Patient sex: F
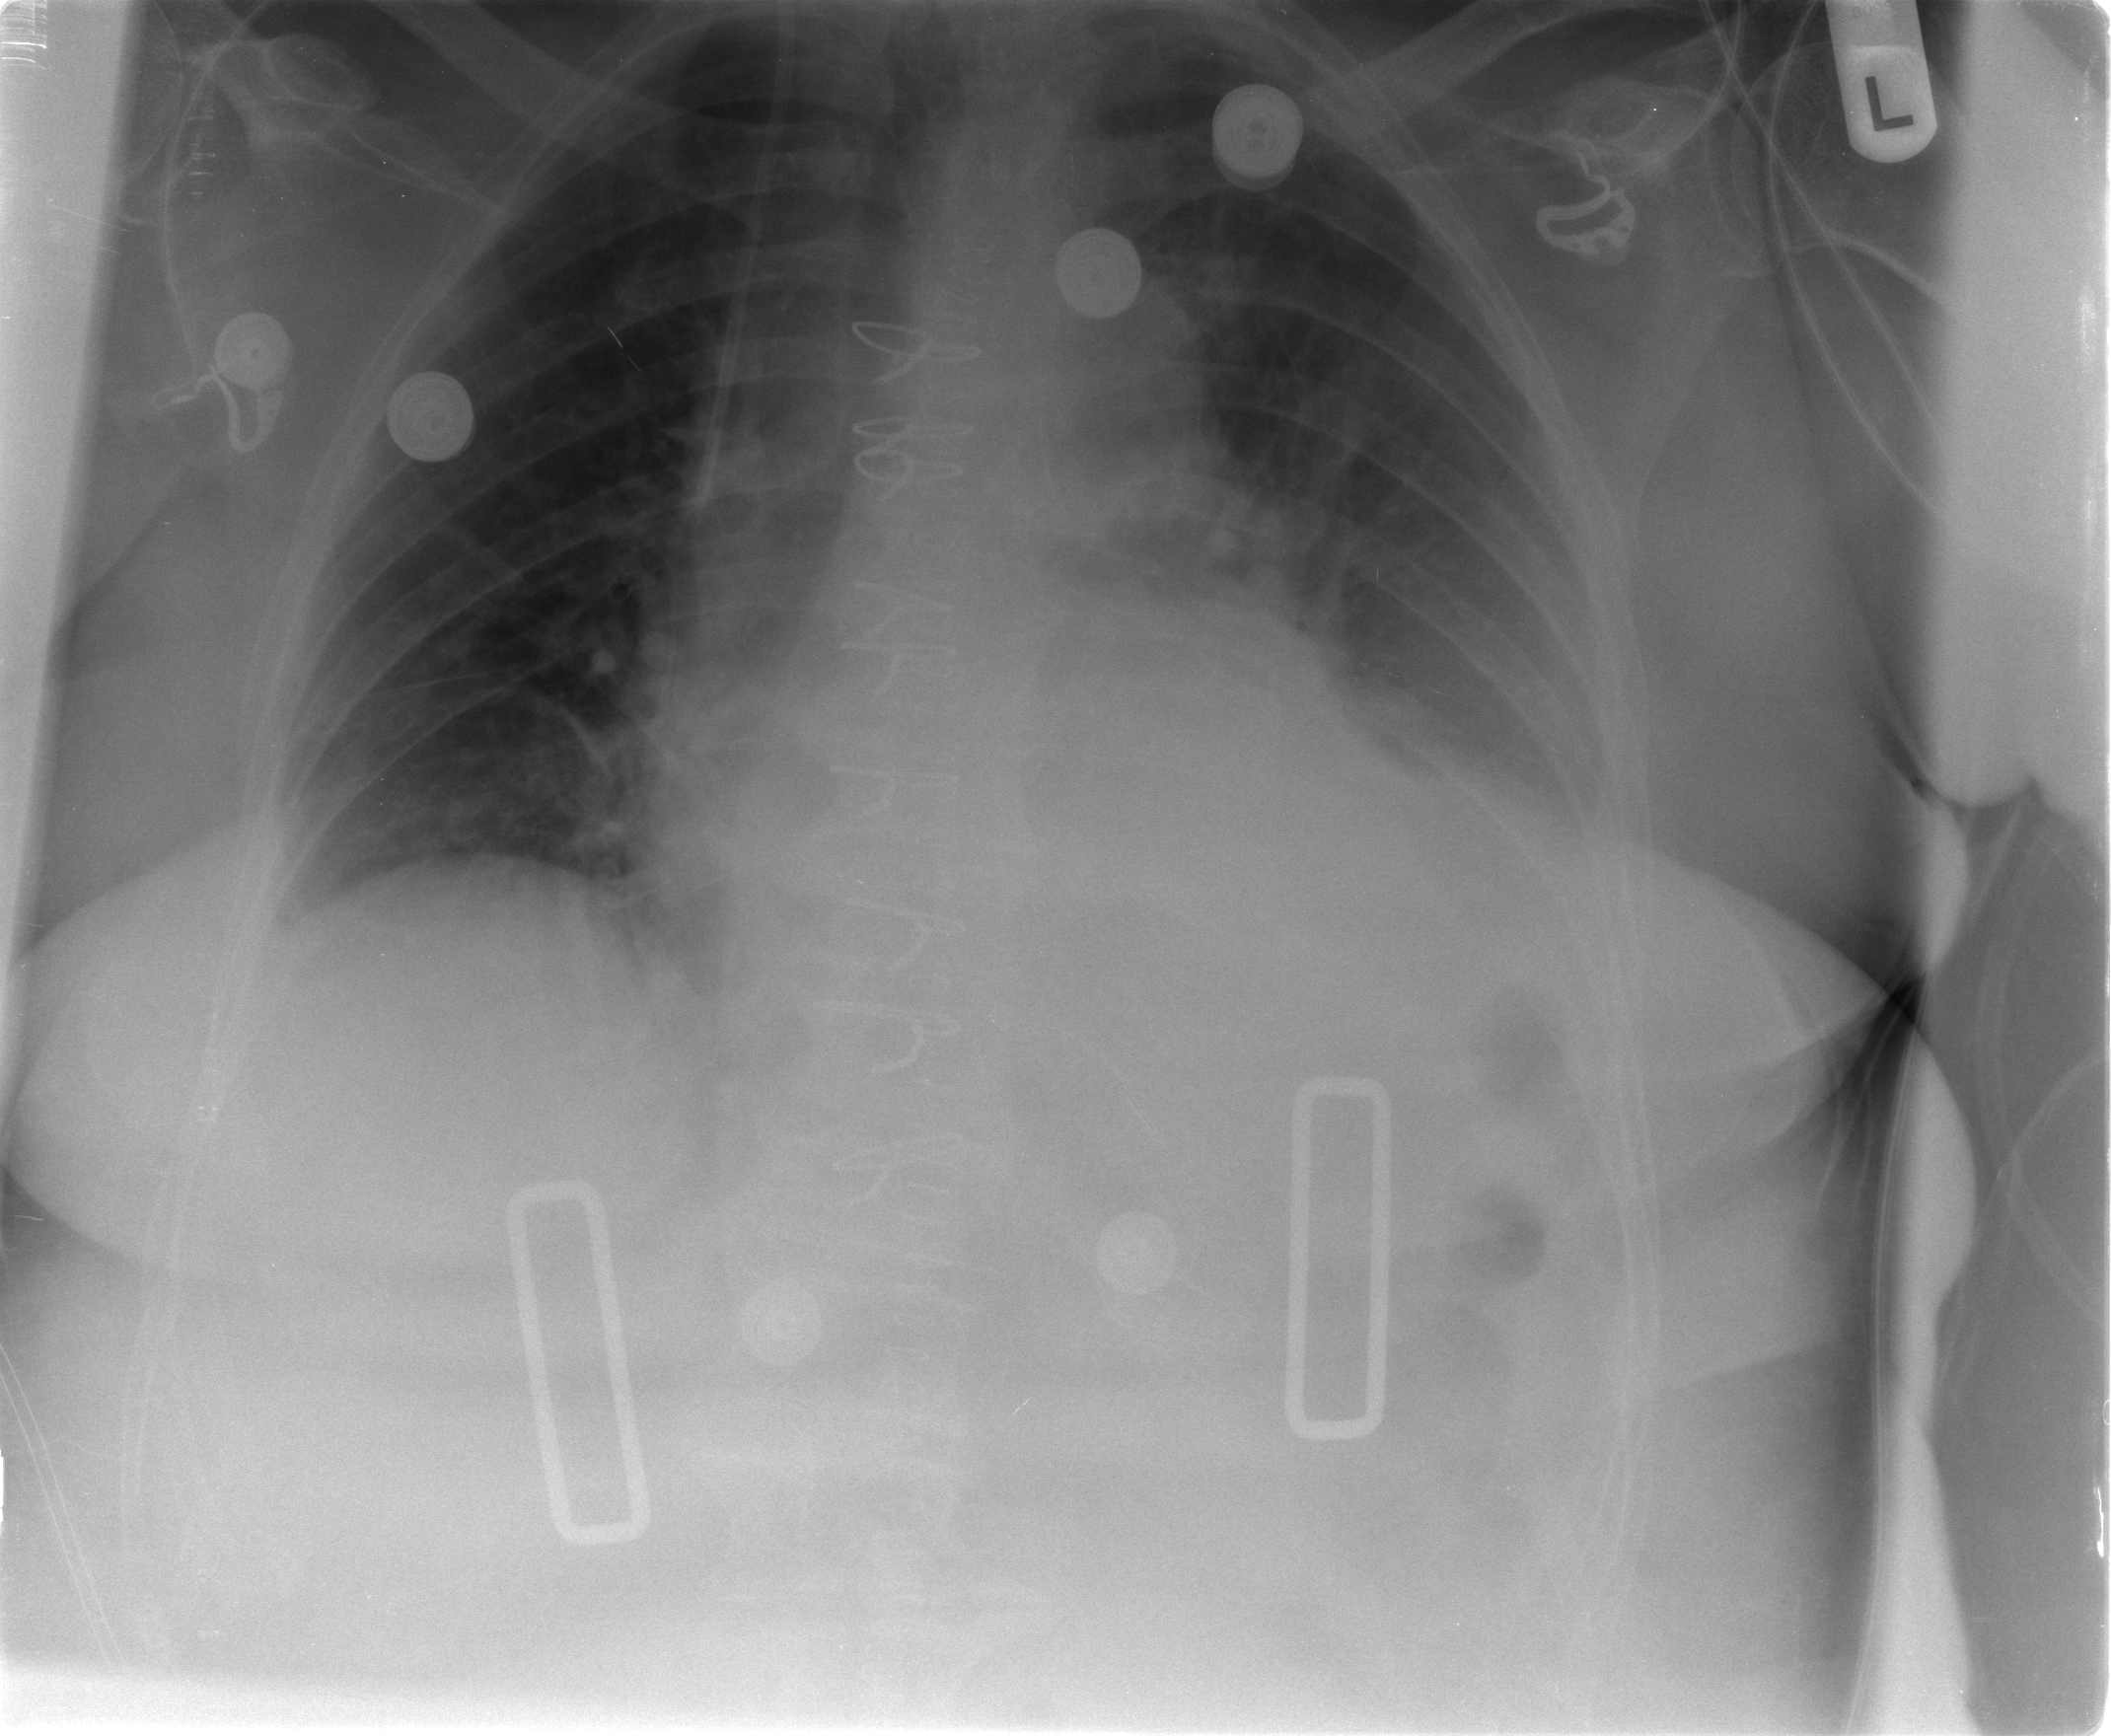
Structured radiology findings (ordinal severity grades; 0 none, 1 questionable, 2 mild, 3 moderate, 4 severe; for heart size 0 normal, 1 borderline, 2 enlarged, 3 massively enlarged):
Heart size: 2
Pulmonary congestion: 2
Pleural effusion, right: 2
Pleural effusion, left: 2
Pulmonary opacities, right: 0
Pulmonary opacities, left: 0
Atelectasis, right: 2
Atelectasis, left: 2